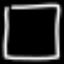
Label: square